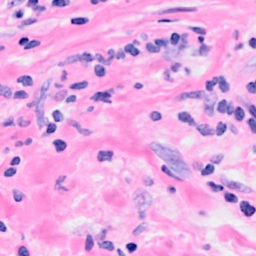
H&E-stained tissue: Breast